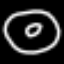
Label: donut